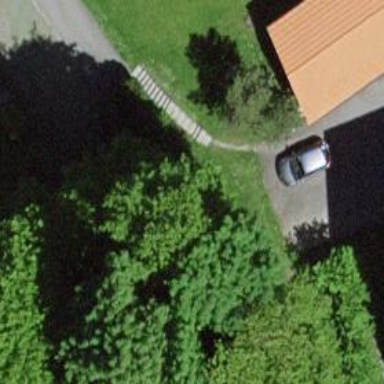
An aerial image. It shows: Set of steps on the road.